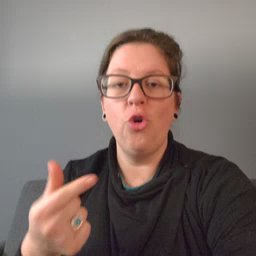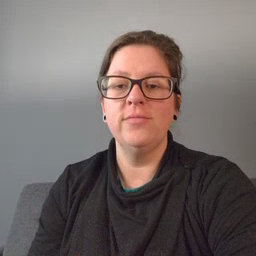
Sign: dog